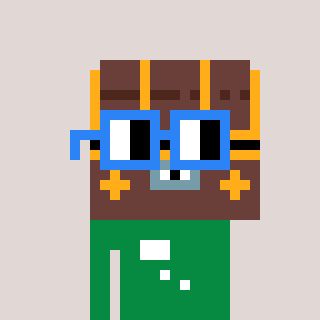
a pixel art character with square blue glasses, a treasure chest-shaped head and a green-colored body on a warm background